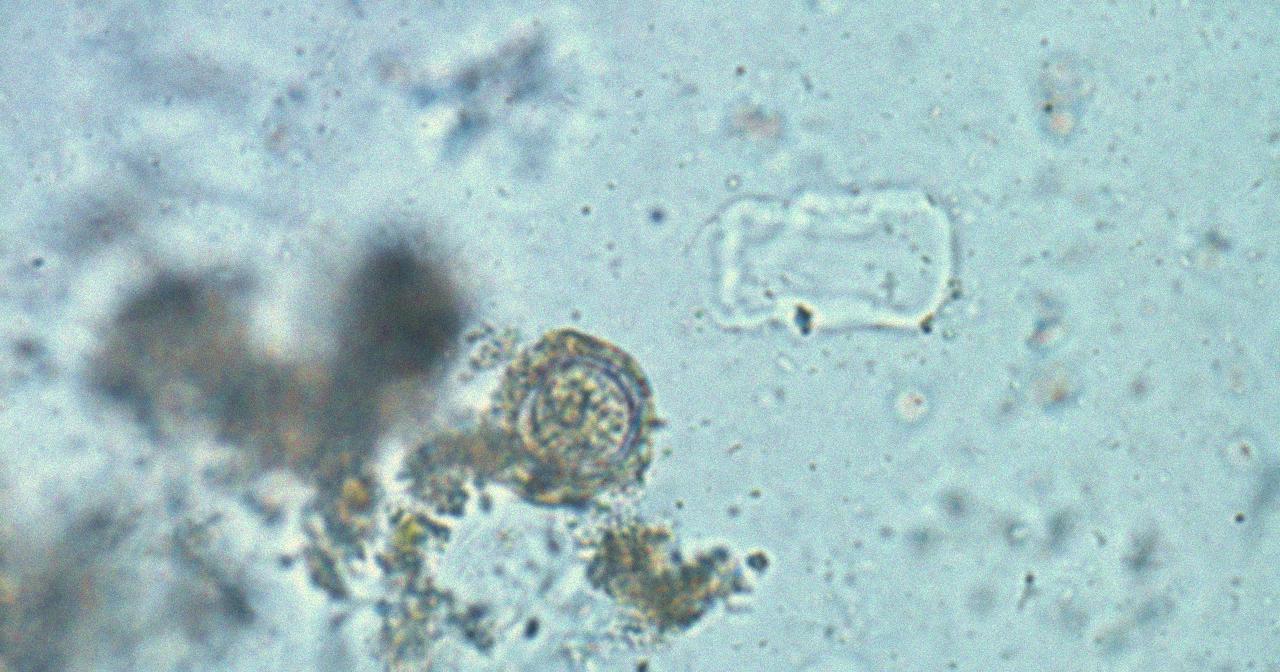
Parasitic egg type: Hymenolepis nana